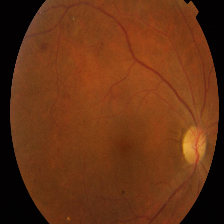
Diabetic retinopathy grade: Proliferative DR